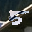
Label: 5